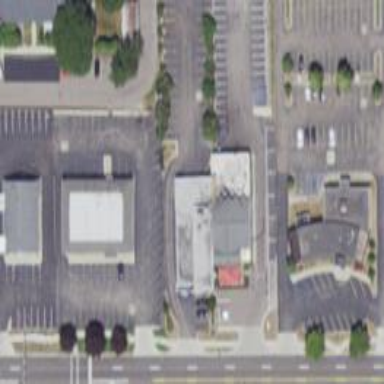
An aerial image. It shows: Commercial area.